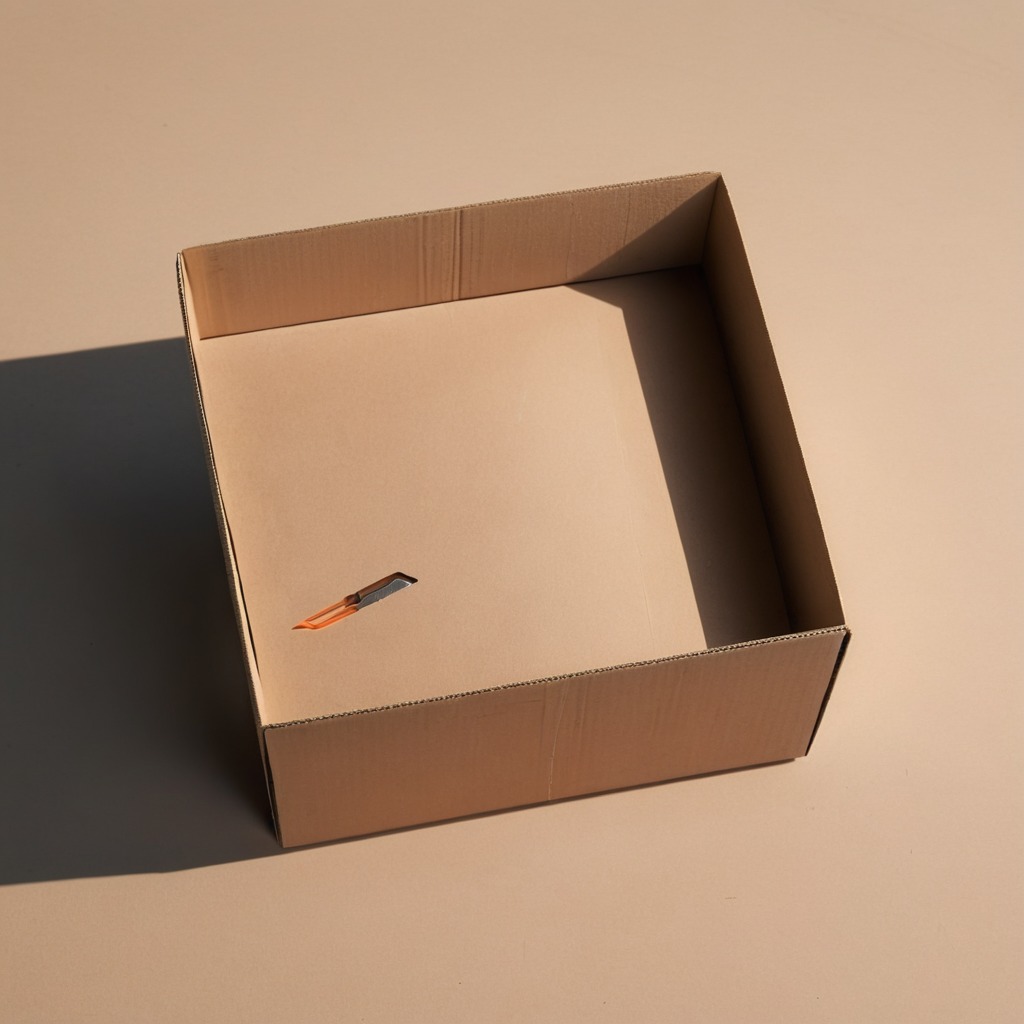
A utility knife is lying on the cardboard box surface.